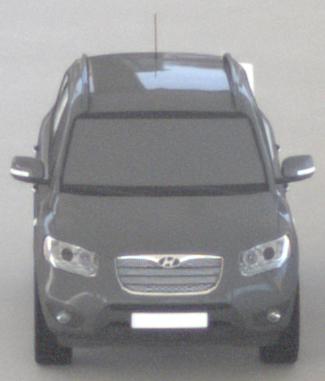
Make: Hyundai
Model: Santa Fe 2.4
Detailed model: Santa Fe (CM)
Model produced from: 2010/01
Model produced until: 2012/09
Doors: 5
Color: gray
Road condition: dry road
Daytime: morning or afternoon
Contrast: low contrast